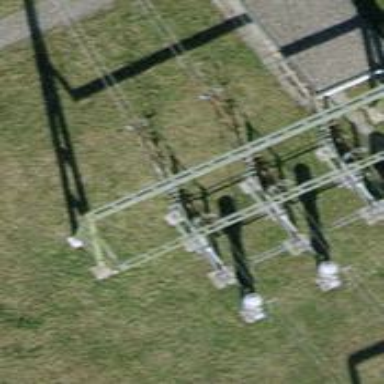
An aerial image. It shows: Power line is depicted.